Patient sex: M
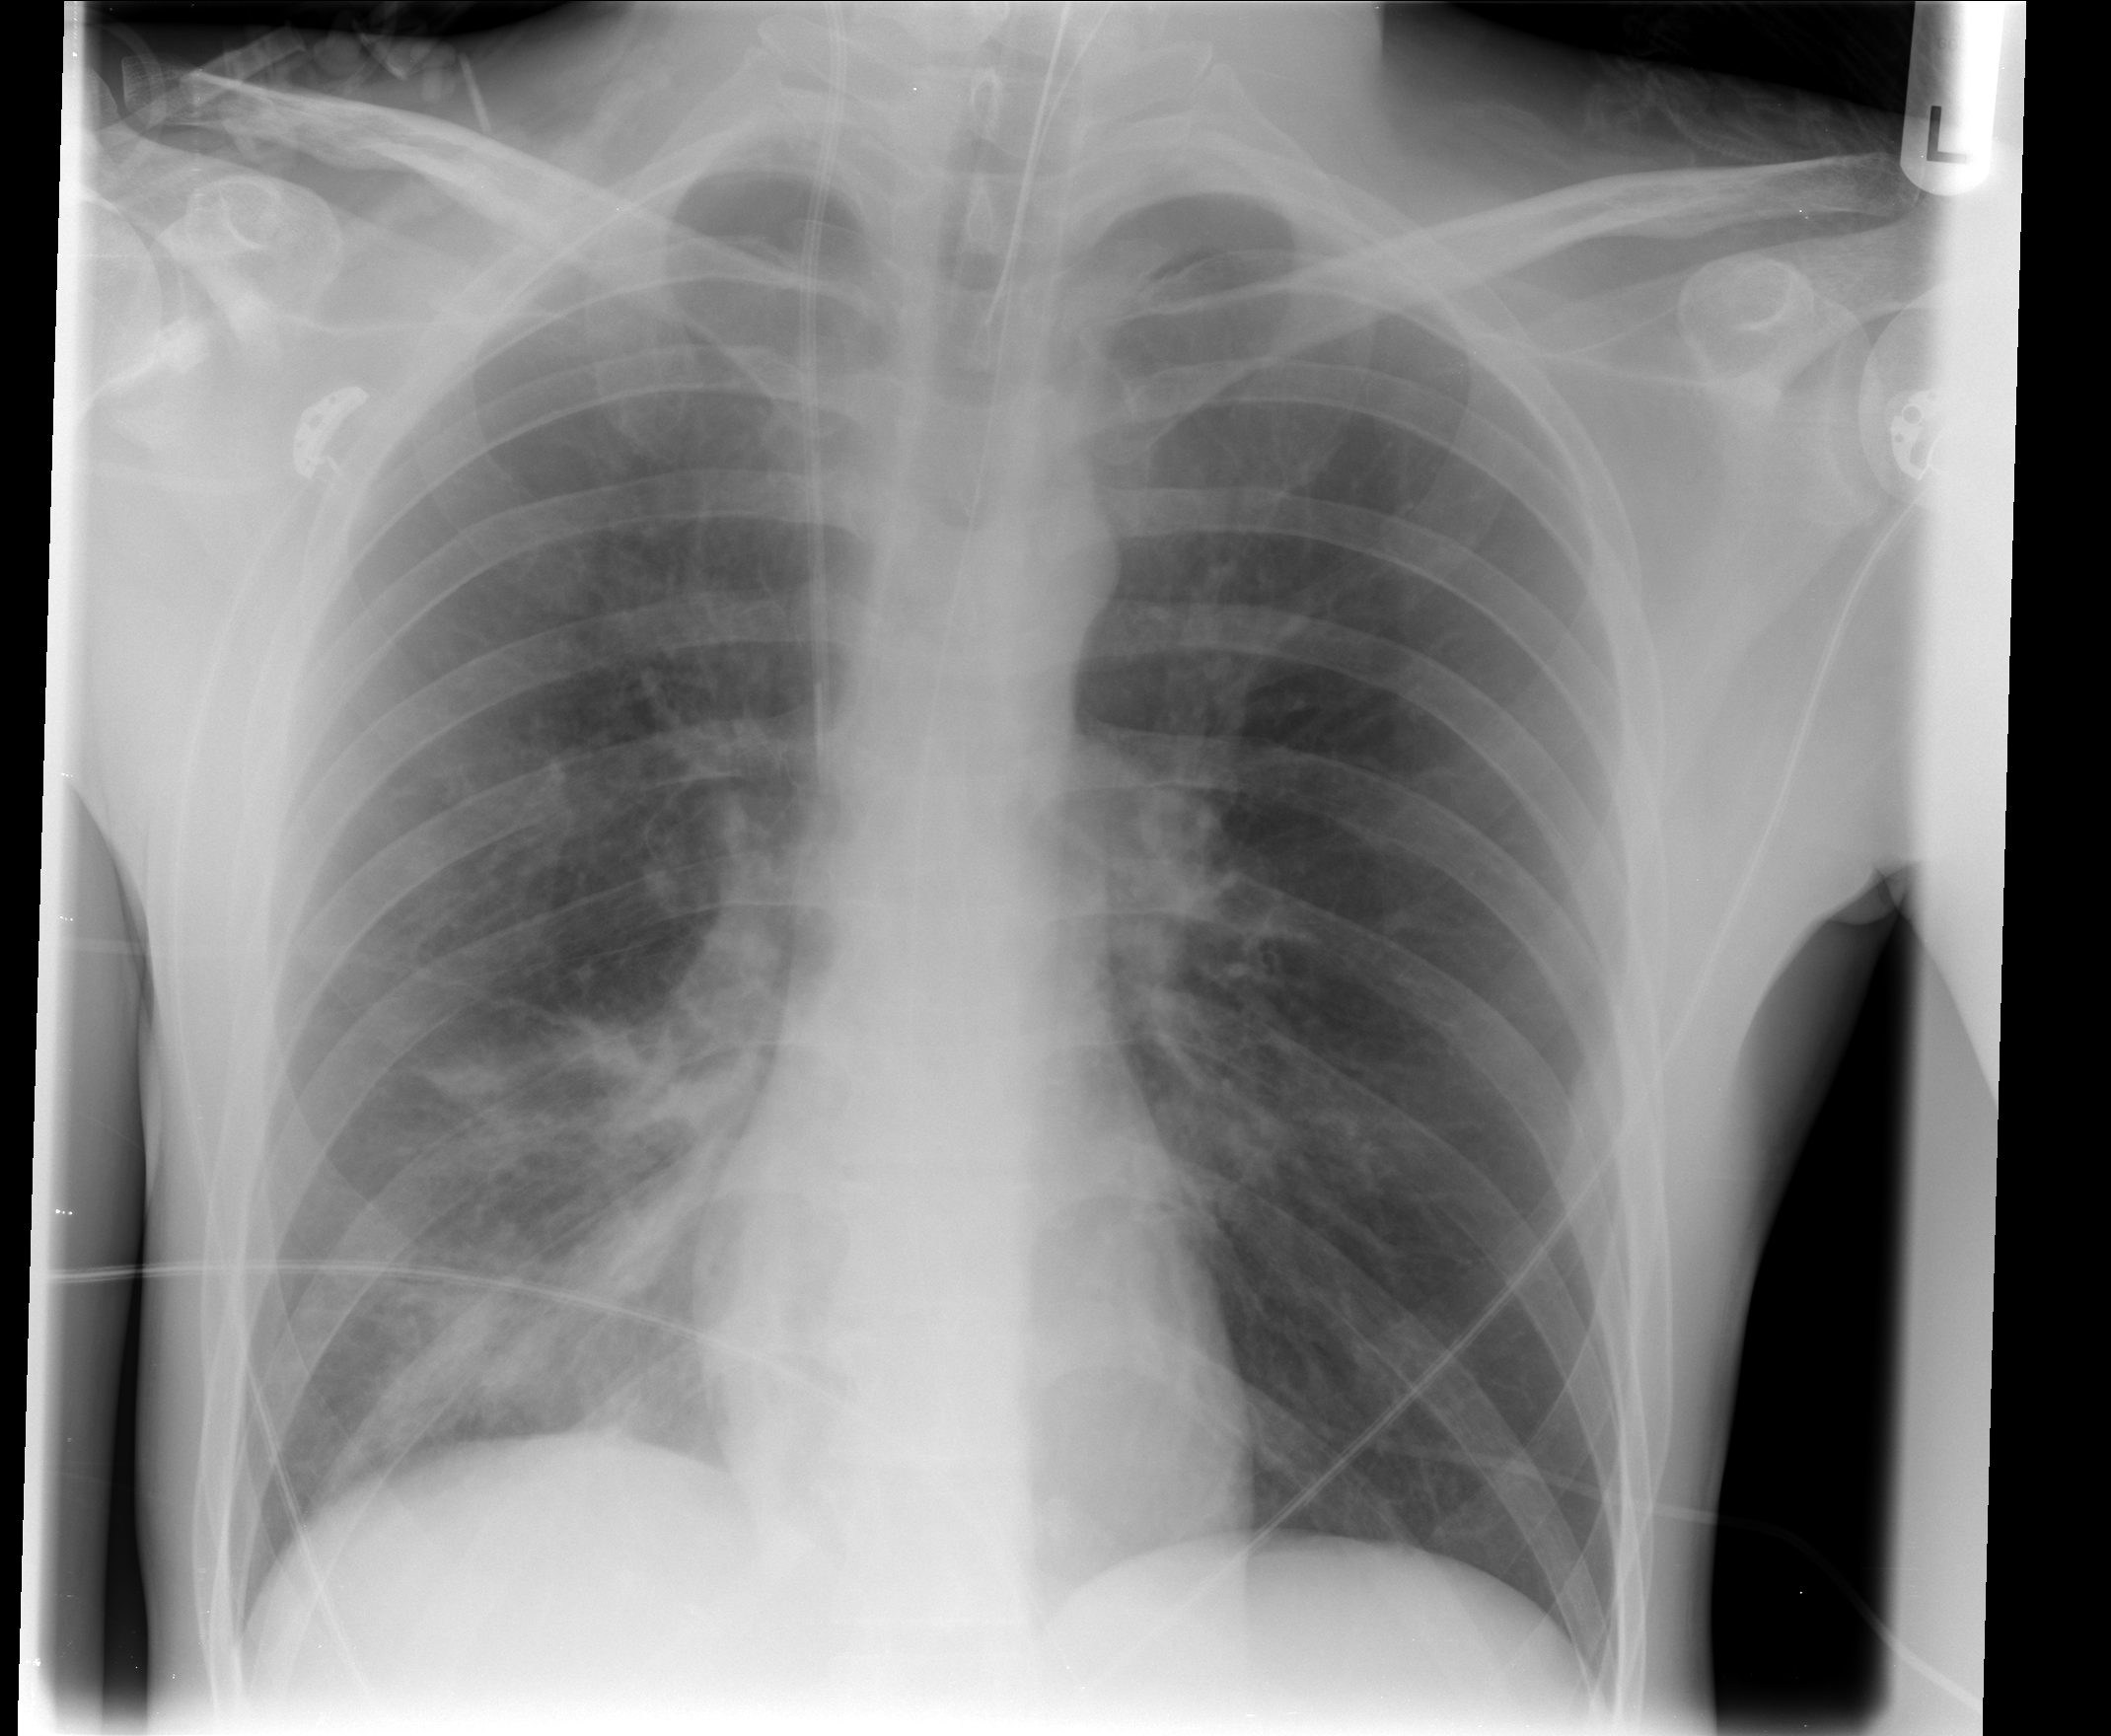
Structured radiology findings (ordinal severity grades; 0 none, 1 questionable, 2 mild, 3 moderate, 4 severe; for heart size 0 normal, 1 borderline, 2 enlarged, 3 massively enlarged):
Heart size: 0
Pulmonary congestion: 0
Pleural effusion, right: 2
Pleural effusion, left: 0
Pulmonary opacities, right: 2
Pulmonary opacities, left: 0
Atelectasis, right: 2
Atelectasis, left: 0